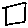
Label: square